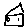
Label: house